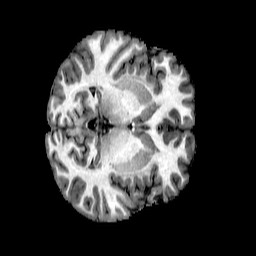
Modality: T1w
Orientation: axial
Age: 27
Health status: healthy
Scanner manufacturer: philips
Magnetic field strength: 3 T
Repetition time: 0.007802 s
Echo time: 0.003592 s